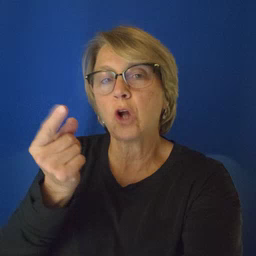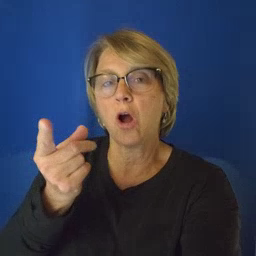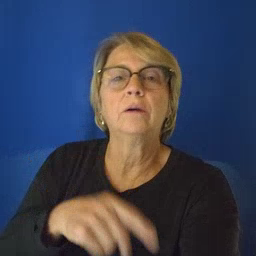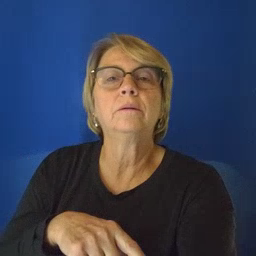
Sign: dog